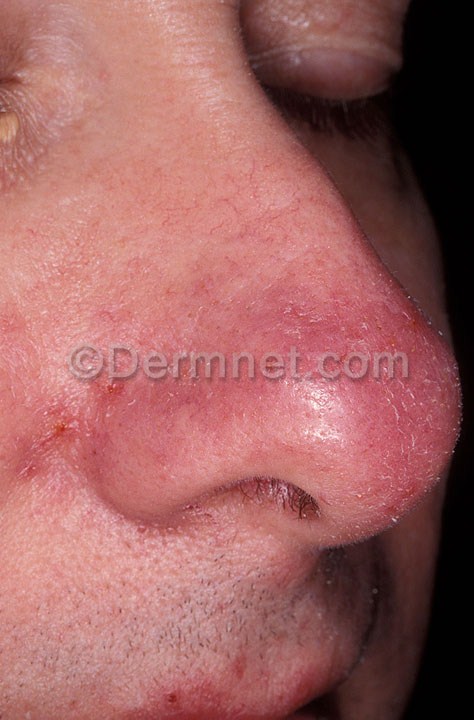
Disease: Acne and Rosacea Photos